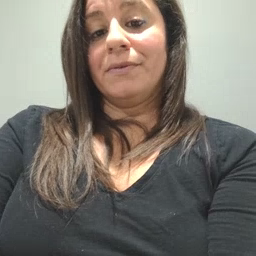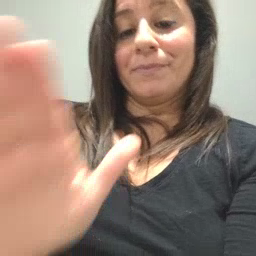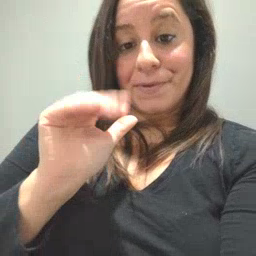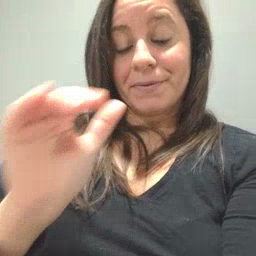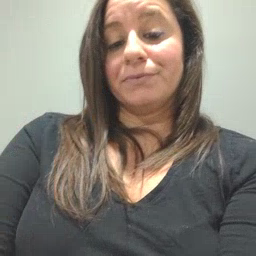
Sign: bye